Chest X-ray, AP view. Patient: 50 years old, sex M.
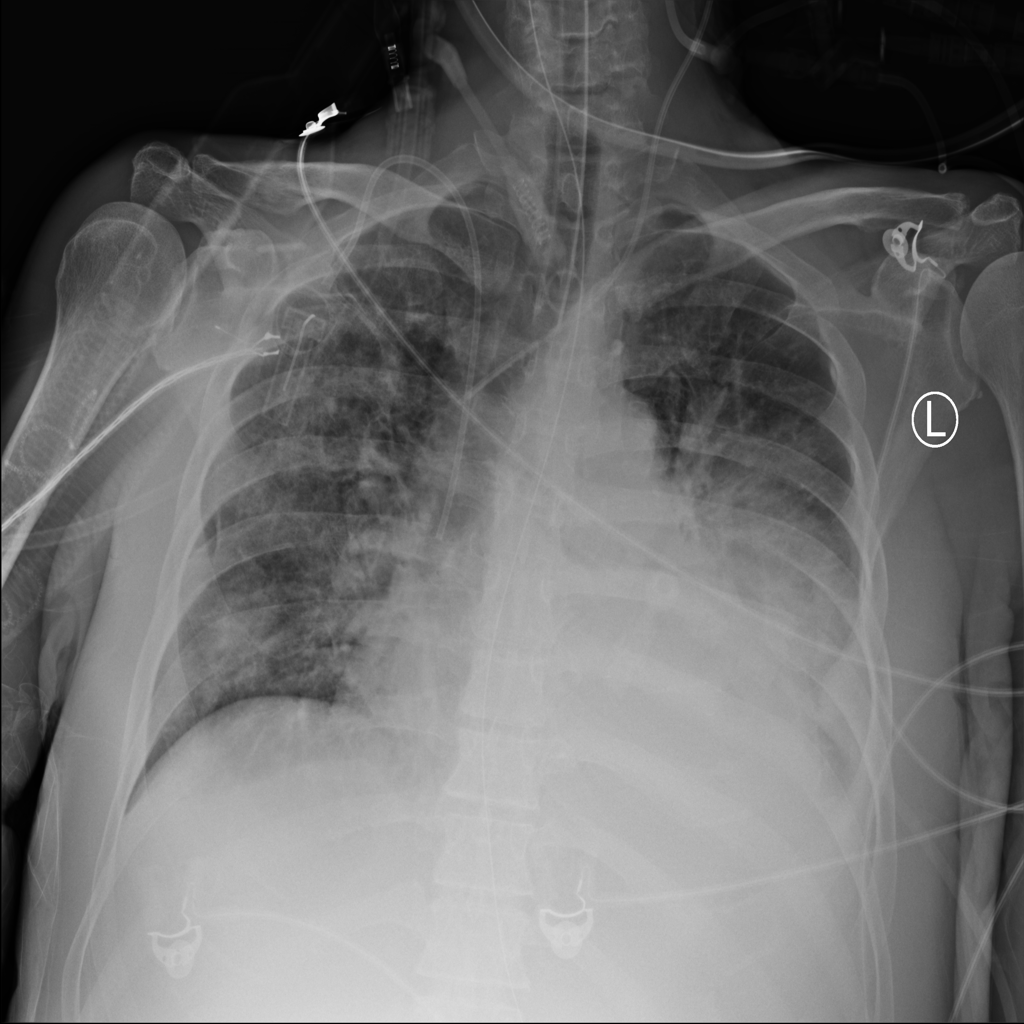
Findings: Effusion, Infiltration, Mass